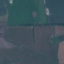
Land use / land cover: Pasture